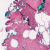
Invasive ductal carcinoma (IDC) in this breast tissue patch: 0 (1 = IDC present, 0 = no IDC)